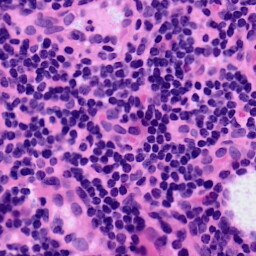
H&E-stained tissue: LymphNode